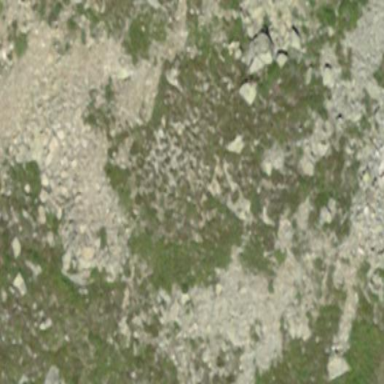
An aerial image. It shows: Scree landscape.